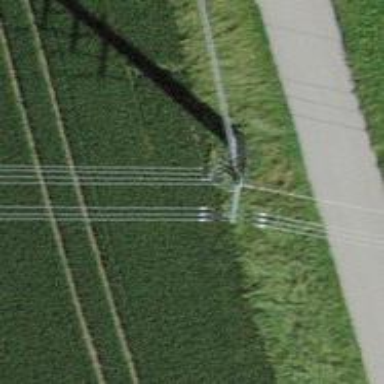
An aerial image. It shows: Three cables of power line.